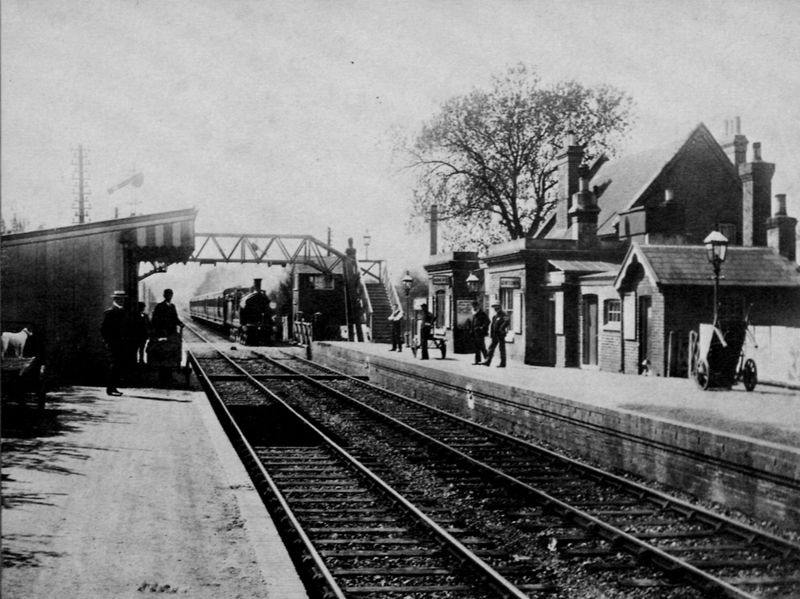
Titel: Milford Bahnhof
Künstler: Francis Frith
Schlagwörter: baum, dunkel, himmel, mann, weiß, bäume, frauen, menschen, stadt, fenster, frau, grau, hell, hut, hüte, lampe, laterne, laternen, männer, schwarz, gebäude, haus, hund, tier, herren, leute, anzug, anzüge, architektur, mensch, stehen, herr, ferne, horizont, häuser, natur, brücke, england, schräg, karren, schornstein, klar, ort, türen, fahne, flagge, mast, schotter, zug, dorf, schornsteine, nebel, tag, klein, hof, kleinstadt, schlot, vorort, karre, wagen, strom, abfahrt, dampf, treppe, metall, warten, foto, fotografie, ortschaft, abschied, strommast, schwarzweiss, bahnhof, photo, wartende, sonnenschein, bahn, eisenbahn, lok, lokomotive, einfahrt, bahnsteig, dampflok, geleise, gleis, gleise, lock, schiene, schienen, windhose, ankunft, reisende, steig, markise, sackkarre, bahnwärterhäuschen, eisenbrücke, betrieb, perron, reisen, waggon, dampflock, plattform, wagon, züge, neuzeit, elektrizität, geleis, schaffner, schornsteins, telegrafenmast, schwellen, bahnstation, wartehalle, gleisbett, bahnhofsgebäude, chornsteine, einfahren, gründerjahre, industroe, waggone, wagone, zugeinfahrt, 19. jahrhundert, bahnhofsbrücke